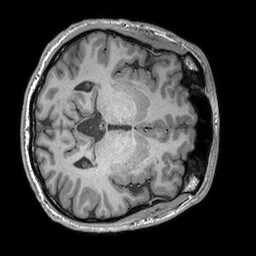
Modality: T1w
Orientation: axial
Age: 21
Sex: male
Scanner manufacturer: siemens
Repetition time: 2.25 s
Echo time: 0.00302 s